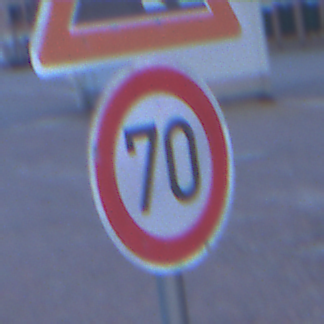
Verkehrszeichen: Geschwindigkeit70
Zusatzzeichen oben: SteinschlagLinks
Umgebung: Outdoor, Urban
Tageszeit: Dawn
Wetter: PartlyCloudy
Licht: Natural
Jahreszeit: NotSpecified
Kontrast: LowContrast